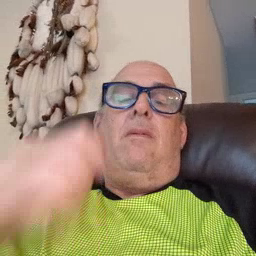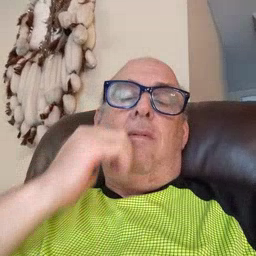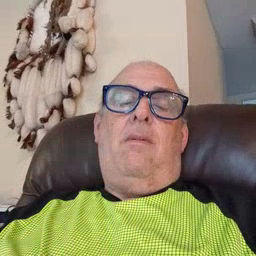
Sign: every